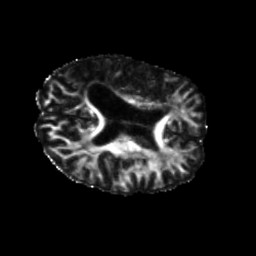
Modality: FA
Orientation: axial
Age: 69
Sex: female
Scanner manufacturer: siemens
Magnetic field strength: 3 T
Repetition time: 5.25 s
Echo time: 0.08 s